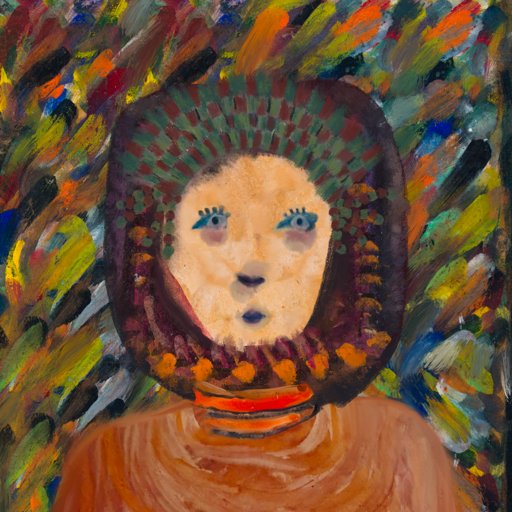
Background: An_Impression, Head And Neck Front: Childish, Face Front: Hill_Girl, Bust: Pious_Lady, Hair Front: Doll, Head Accessory: After_Raid_Crown, Second Necklace: Blank, Necklace: Experience, Baby: Blank